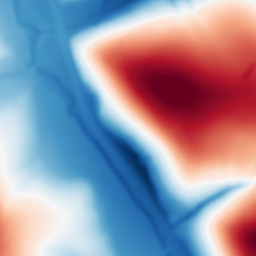
Category: multiscale
Decomposition family: dog
Decomposition parameters: sigma_low: 2
sigma_high: 100
Upsampling method: bicubic
Upsampling parameters: scale: 8
Upsampling scale: 8